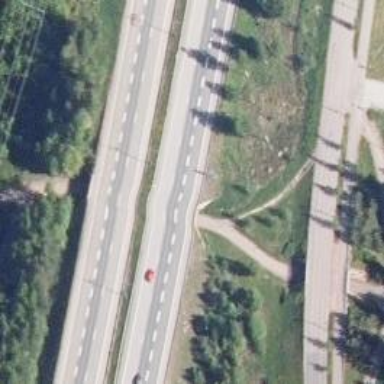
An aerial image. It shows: Nordic cycleway.